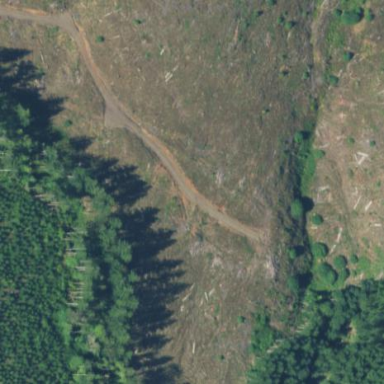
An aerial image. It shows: Clearcut area created by human activity.